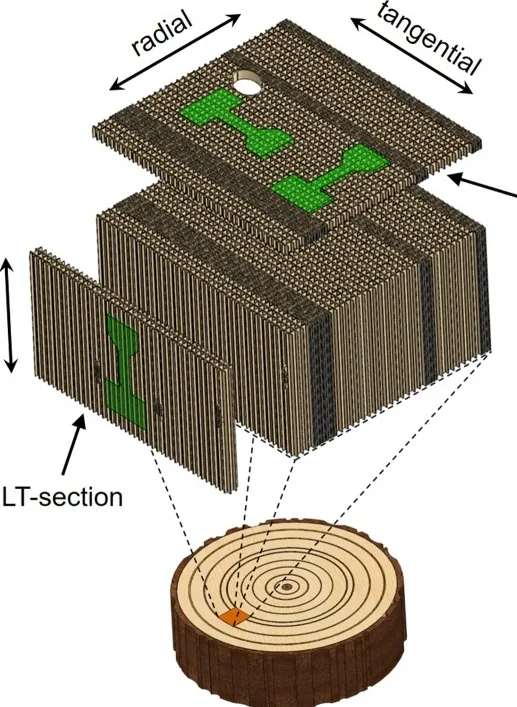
Schematic representation of a softwood. Radial-tangential (RT) and longitudinal-tangential (LT) sections can be prepared with a microtome. The shape of samples for micromechanical testing is highlighted and the loading directions are labelled.
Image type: chart (chart)